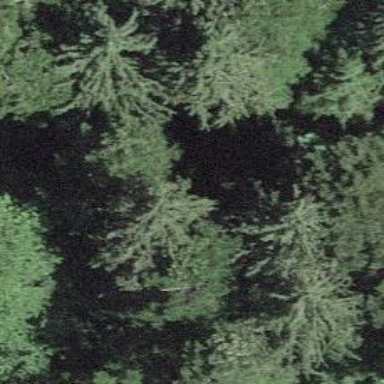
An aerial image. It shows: Mixed woodland area with variety of leaf types and cycles.